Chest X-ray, PA view. Patient: 33 years old, sex F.
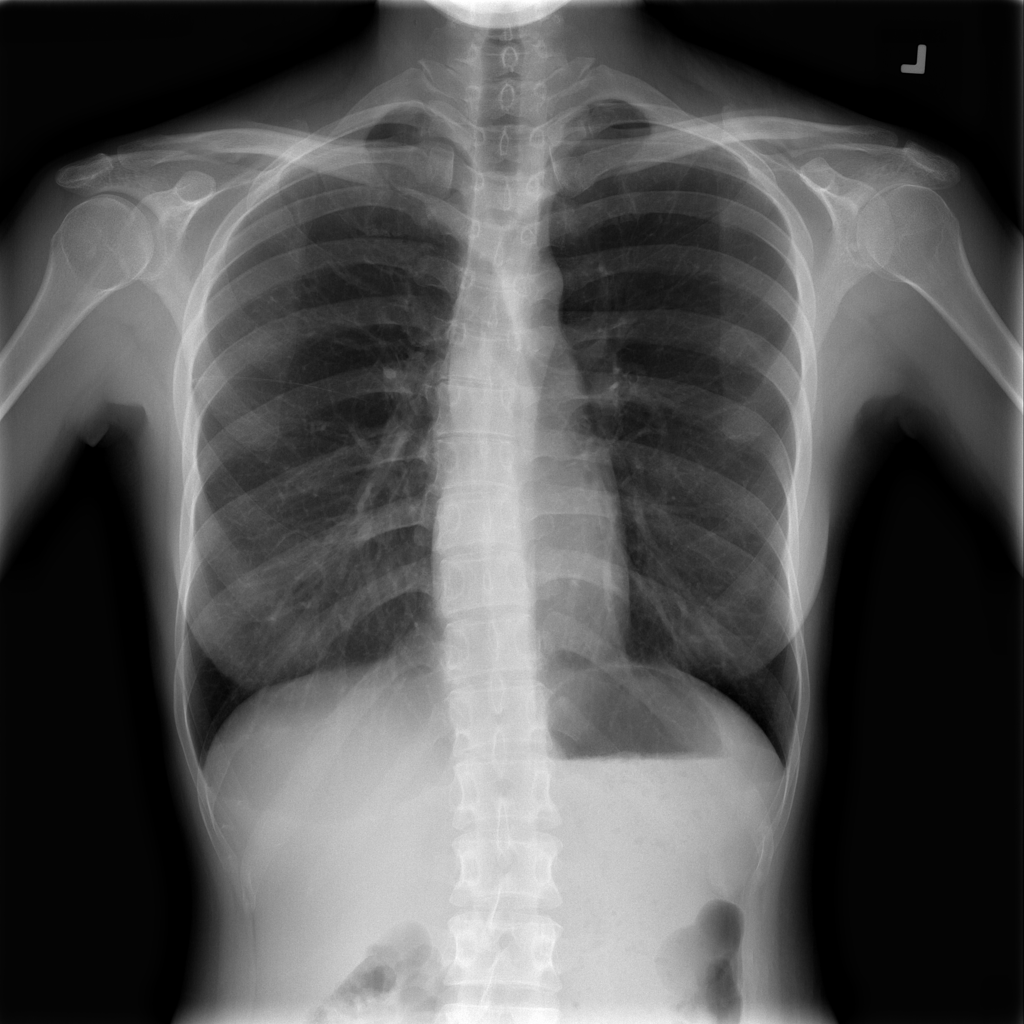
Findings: No Finding